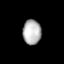
Tissue: lung
Cell type: Epithelial cells
Senescence score: 0.2095
Nuclear area (px): 444
Mean DAPI intensity: 180.622